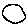
Label: circle